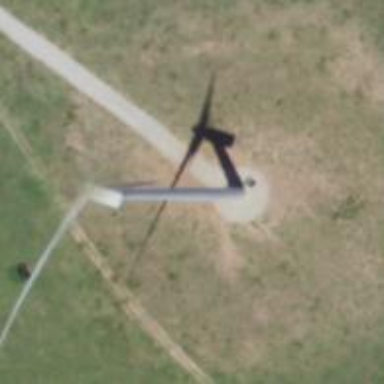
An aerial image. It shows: Industrial building with wind turbine generator. The generator is horizontal axis wind turbine.